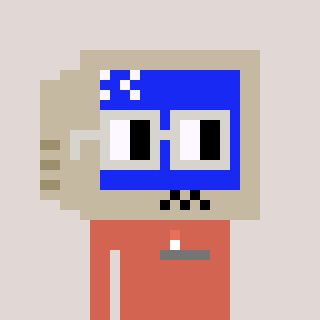
a pixel art character with square light gray glasses, a old monitor-shaped head and a peachy-colored body on a warm background